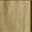
Piece: xx